Question: Whenever a crash happens on my application, the crash logs are shown in symbolicated form inside the organizer. Now the problem is that all memory addresses that points to iOS classes are getting symbolicated fine but memory addresses of my application classes are not getting symbolicated. Which XCode project property do I need to set to enable them.
These are the current build settings which enabled symbolication of iOS classes. I am using XCode 4.3.2.

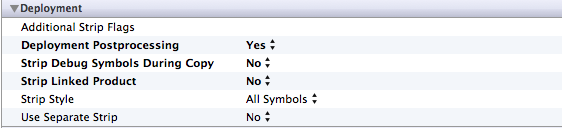
Answer: Have you turned off spotlight? symbolicatecrash uses spotlight to find the binaries and dsym files, so if you've turned off spotlight then it won't be able to find them. Anyway, here is how to convert a hex stacktrace address into a line number:
[1] Find the .dSym file by going to XCode->Organizer, clicking on archives, then right click on the archive, and cd into this directory (you can just drag the folder into a shell window).
[2] cd into the dSYMs directory.
[3] run the dwarfdump command to translate the hex address into a line number in your code:
'''
dwarfdump --arch armv7 myApp.dSYM --lookup 0xaabbccdd | grep 'Line table'
'''